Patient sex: M
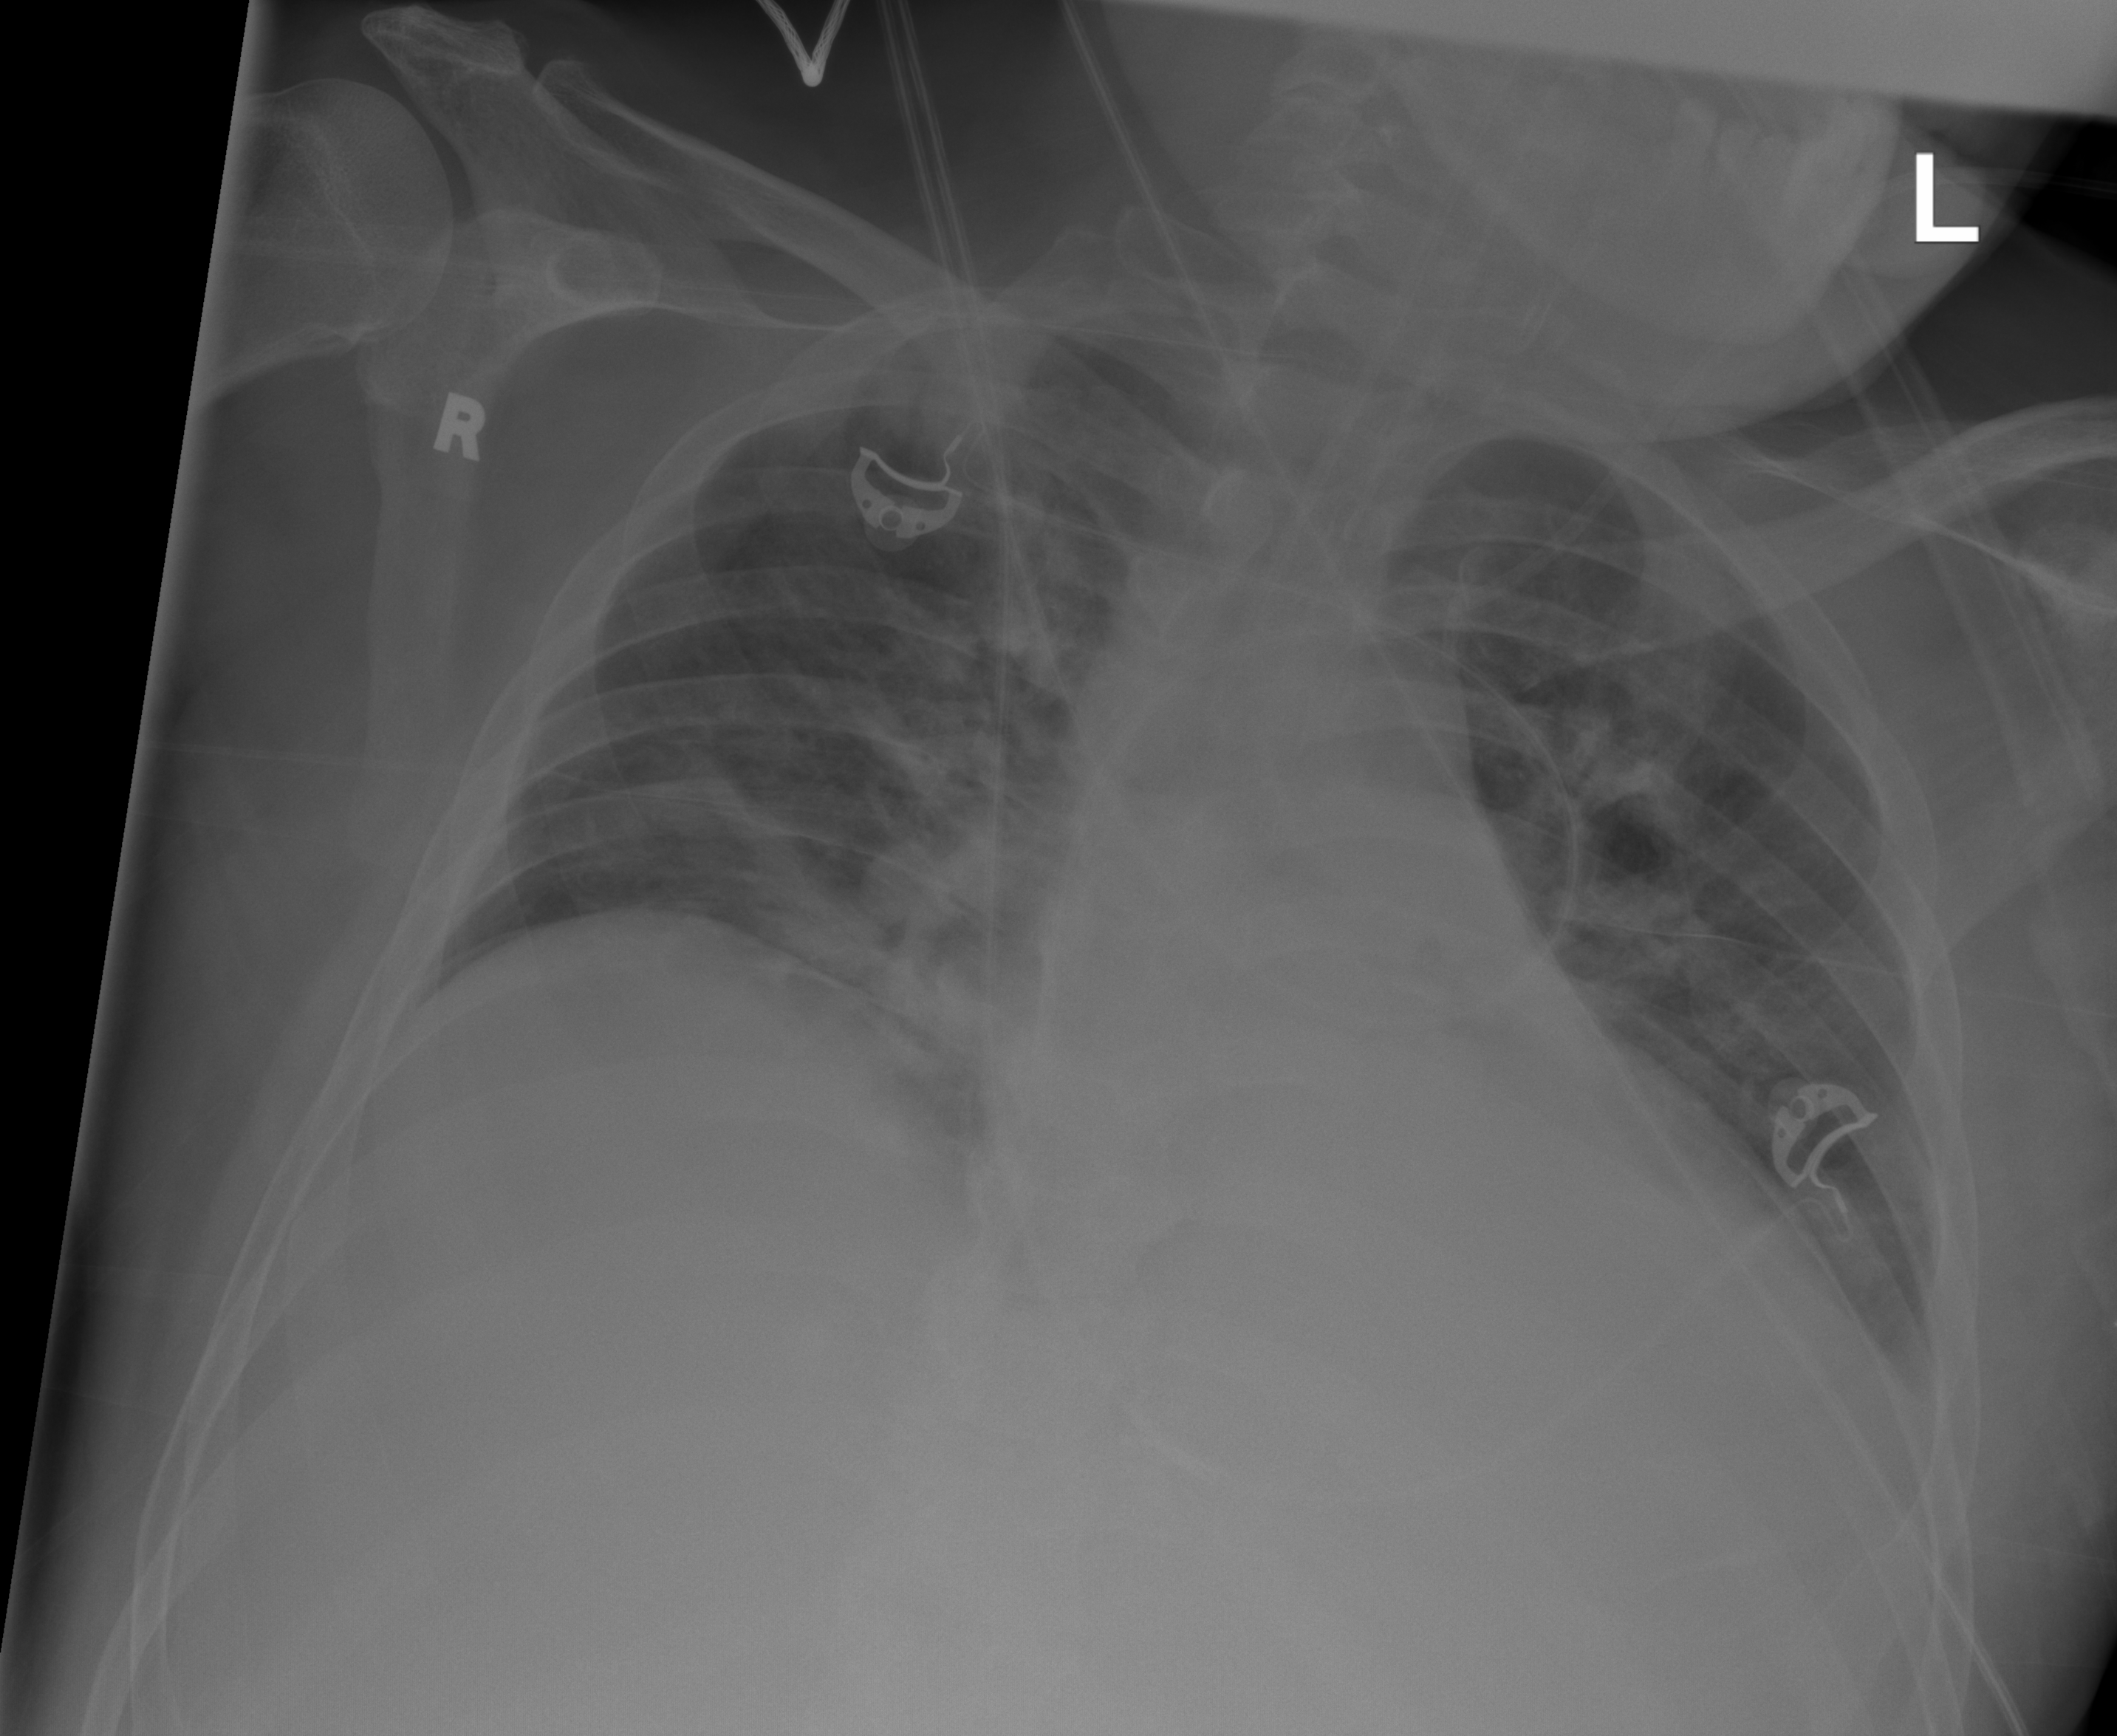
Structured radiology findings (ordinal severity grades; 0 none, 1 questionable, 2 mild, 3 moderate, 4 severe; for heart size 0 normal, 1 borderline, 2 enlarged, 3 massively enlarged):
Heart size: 1
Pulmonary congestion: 0
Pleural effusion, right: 0
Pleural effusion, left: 1
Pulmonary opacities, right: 0
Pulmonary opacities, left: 0
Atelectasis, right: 0
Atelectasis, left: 0